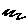
Label: zigzag